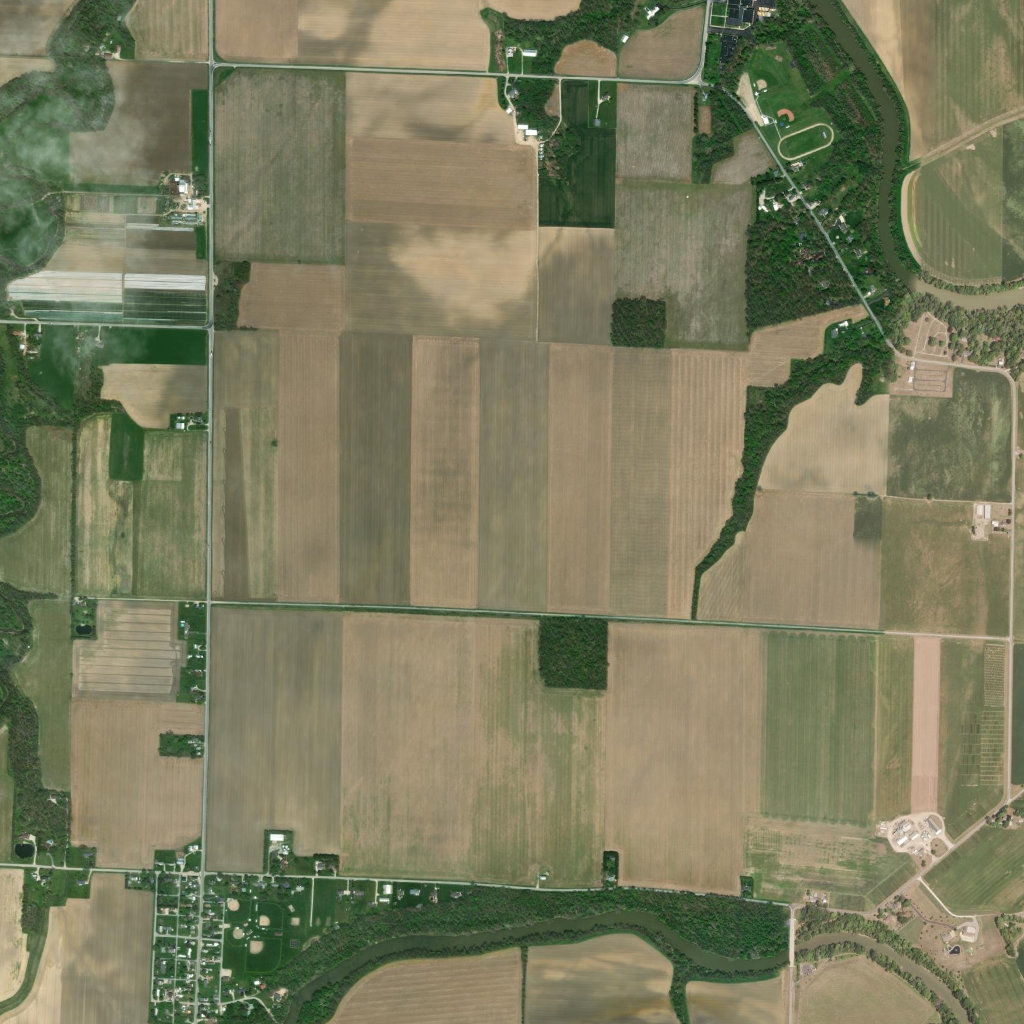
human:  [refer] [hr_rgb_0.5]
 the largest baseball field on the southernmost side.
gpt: <box>[[23, 91, 27, 95, 0]]</box>